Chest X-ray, AP view. Patient: 27 years old, sex F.
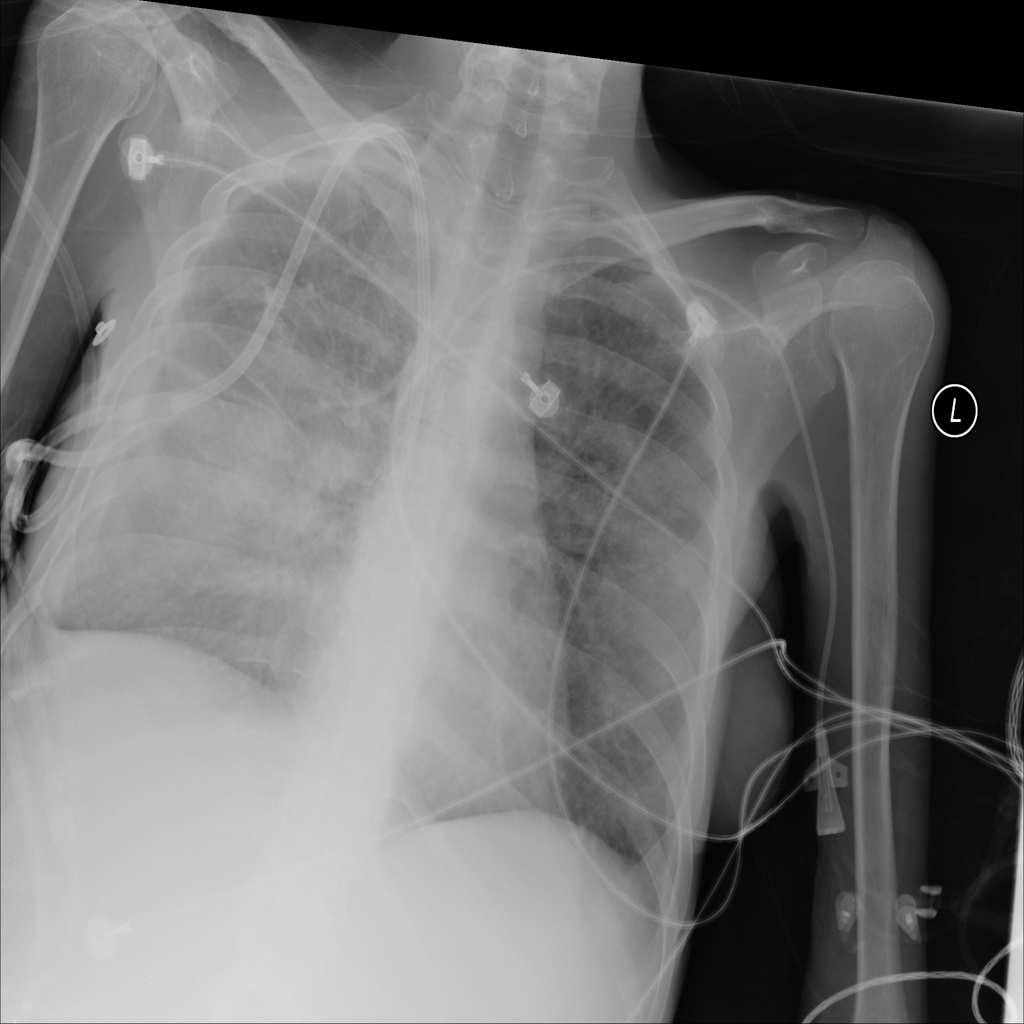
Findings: No Finding